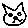
Label: cat